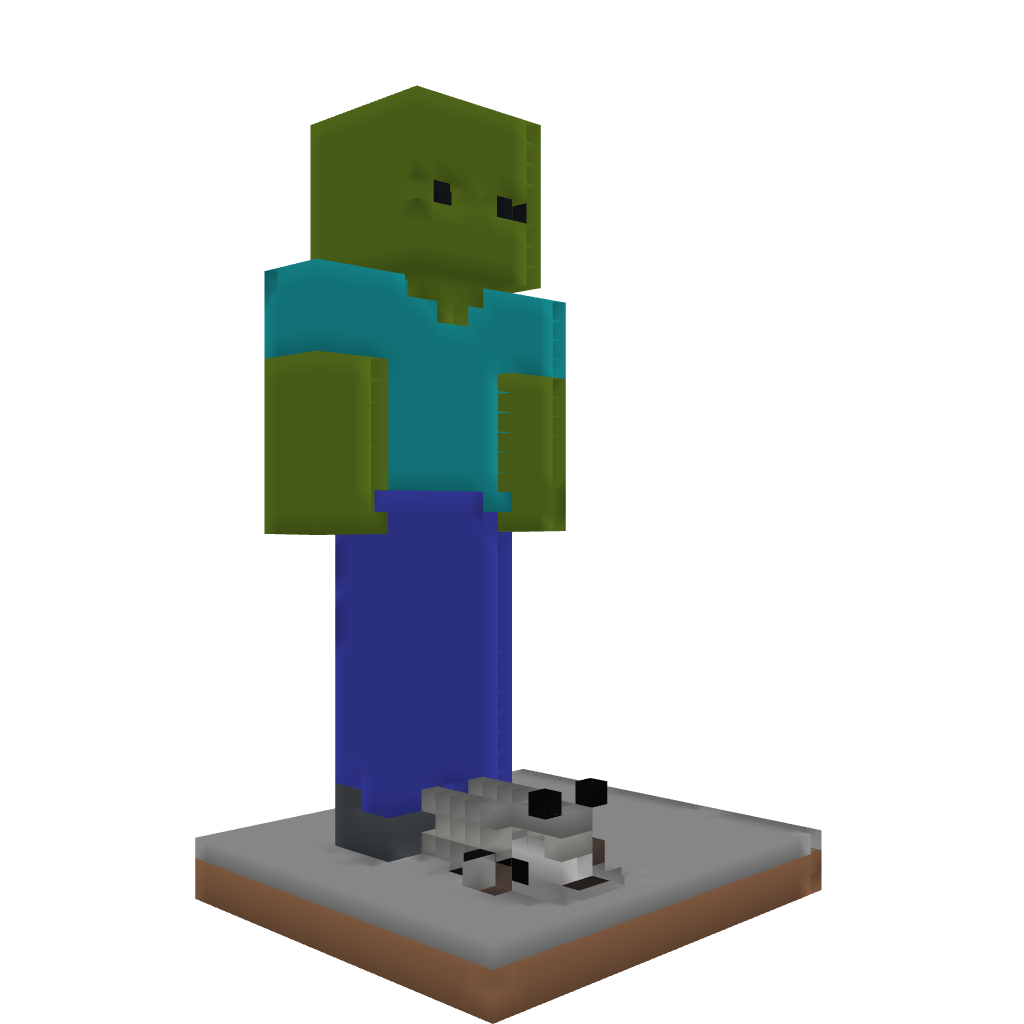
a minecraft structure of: Zombie Mob Farm